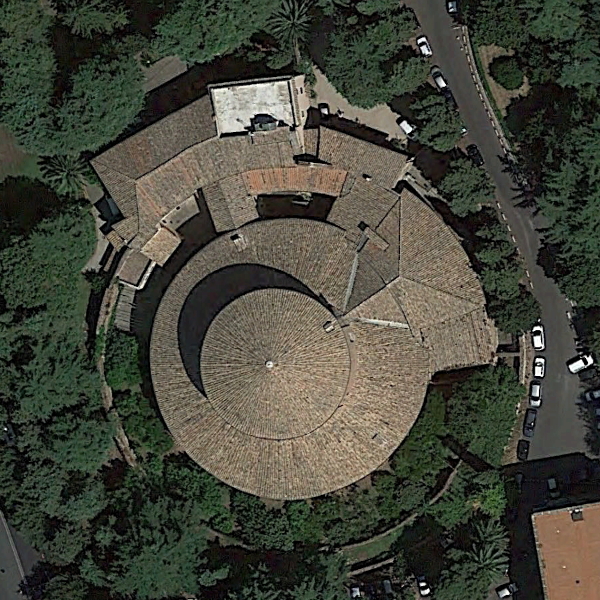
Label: Church